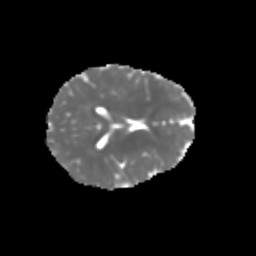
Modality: MD
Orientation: axial
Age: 6
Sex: female
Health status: healthy